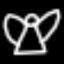
Label: angel